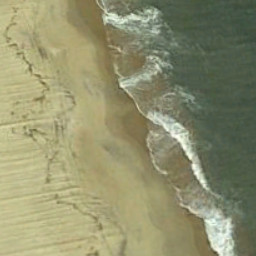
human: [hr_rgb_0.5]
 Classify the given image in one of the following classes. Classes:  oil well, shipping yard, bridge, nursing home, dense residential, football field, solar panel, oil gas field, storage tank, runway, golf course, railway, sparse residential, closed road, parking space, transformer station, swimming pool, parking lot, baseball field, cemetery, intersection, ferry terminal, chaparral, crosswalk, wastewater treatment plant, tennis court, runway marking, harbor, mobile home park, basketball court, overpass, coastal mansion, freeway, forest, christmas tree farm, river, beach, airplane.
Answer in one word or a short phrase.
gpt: beach